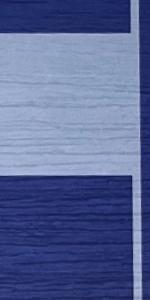
Label: Empty